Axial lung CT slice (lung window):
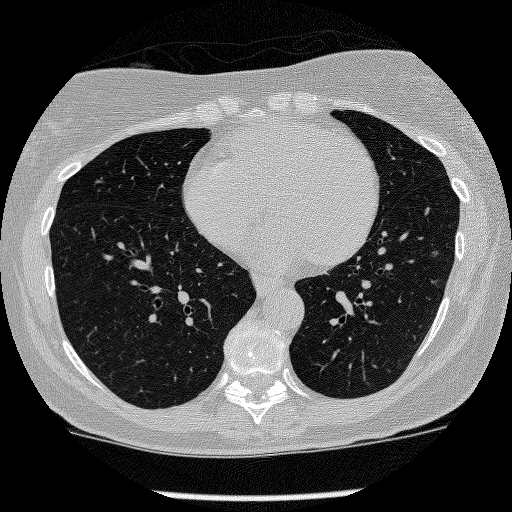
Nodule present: yes
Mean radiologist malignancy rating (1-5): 3.333